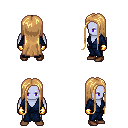
a pixel art fantasy rpg character, male body template, dark elf, purple skin, blue robe, metal pants, light blonde extra-long hairstyle, gold gloves, brown shoes, four views (front, back, left, right), 2x2 character sprite sheet, small pixel art, hard edges, no anti-aliasing